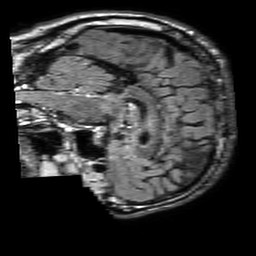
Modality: FLAIR
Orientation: sagittal
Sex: male
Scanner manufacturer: philips
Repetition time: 11 s
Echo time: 0.125 s